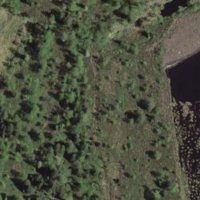
EUNIS habitat code: 41
Species observed at this site:
Saxifraga aizoides